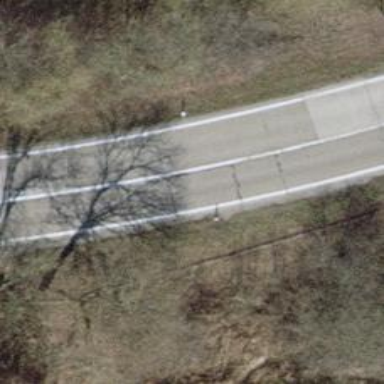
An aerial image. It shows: Secondary road with separate asphalt sidewalks.